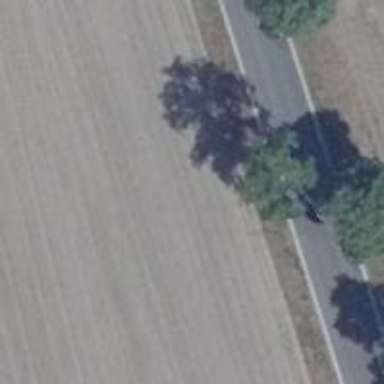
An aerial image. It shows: Deciduous tree with broadleaved leaves.